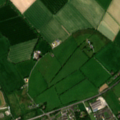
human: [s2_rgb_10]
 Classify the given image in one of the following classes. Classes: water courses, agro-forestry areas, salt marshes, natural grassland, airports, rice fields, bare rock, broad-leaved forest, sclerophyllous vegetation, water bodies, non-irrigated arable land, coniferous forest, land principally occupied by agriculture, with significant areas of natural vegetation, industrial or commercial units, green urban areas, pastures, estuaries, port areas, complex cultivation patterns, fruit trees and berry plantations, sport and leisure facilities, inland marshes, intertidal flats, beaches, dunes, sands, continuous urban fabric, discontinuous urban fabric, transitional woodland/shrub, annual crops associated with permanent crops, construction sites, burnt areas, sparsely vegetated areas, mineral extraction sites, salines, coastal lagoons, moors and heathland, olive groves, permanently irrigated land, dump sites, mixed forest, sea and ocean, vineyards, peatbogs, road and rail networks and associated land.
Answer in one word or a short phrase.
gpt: discontinuous urban fabric, non-irrigated arable land, pastures